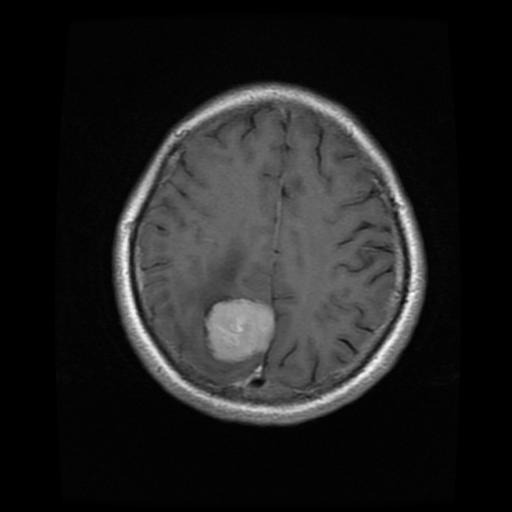
Label: meningioma